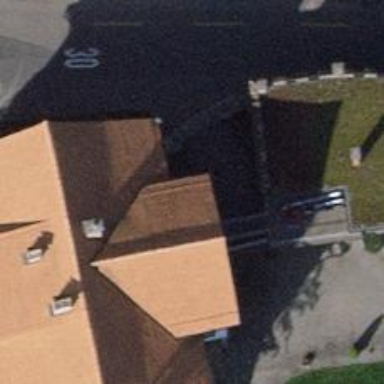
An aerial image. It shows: Café.